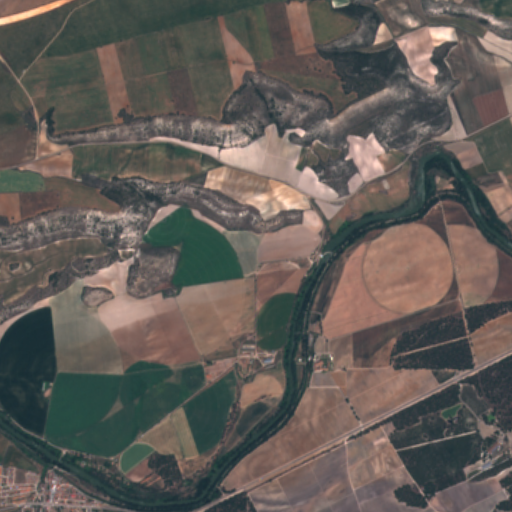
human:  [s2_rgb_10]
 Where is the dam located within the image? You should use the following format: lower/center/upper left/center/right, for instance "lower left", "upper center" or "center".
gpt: The dam is located in the center of the image.
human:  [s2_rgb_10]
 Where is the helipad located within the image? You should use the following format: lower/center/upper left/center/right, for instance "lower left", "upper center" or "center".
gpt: The helipad is located in the lower center of the image.
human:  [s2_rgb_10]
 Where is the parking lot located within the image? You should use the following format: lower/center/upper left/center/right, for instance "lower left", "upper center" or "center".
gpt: The parking lot is located in the lower center of the image.
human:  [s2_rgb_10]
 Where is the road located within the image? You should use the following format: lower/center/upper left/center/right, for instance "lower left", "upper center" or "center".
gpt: There is no road in the image.